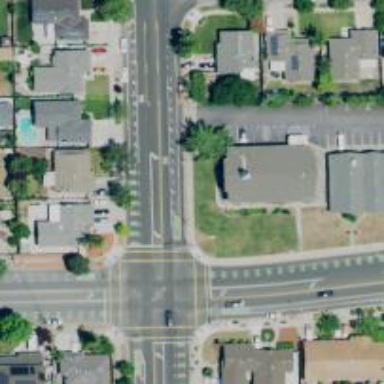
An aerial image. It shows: Solid stop line on the road.